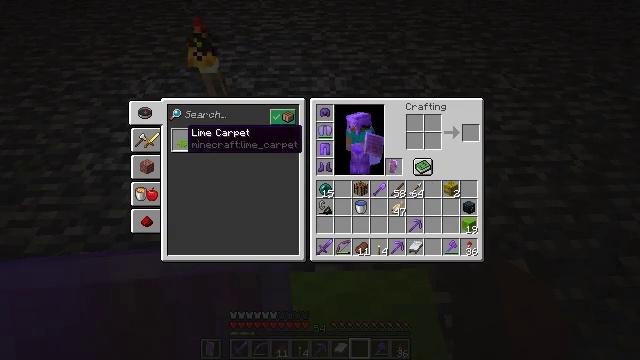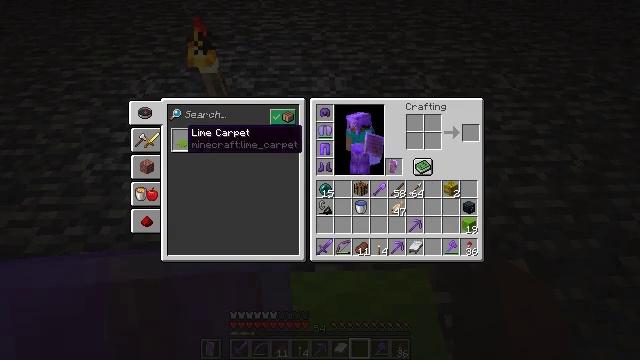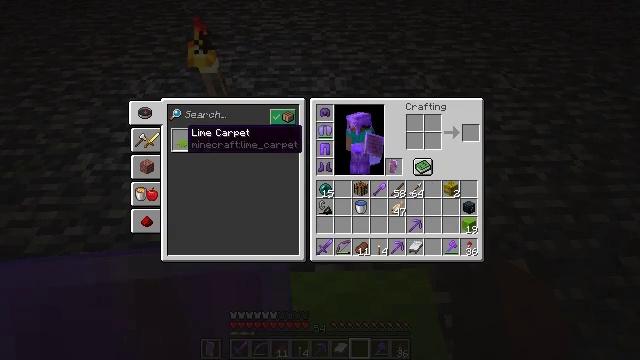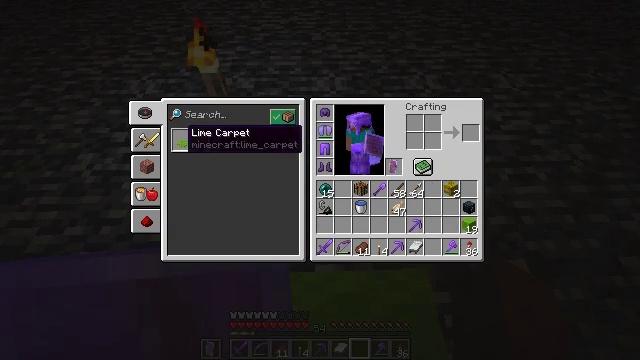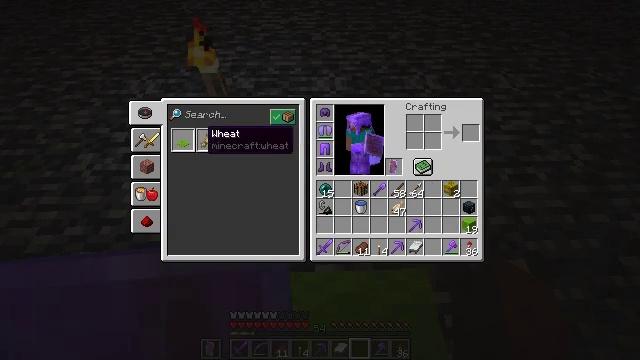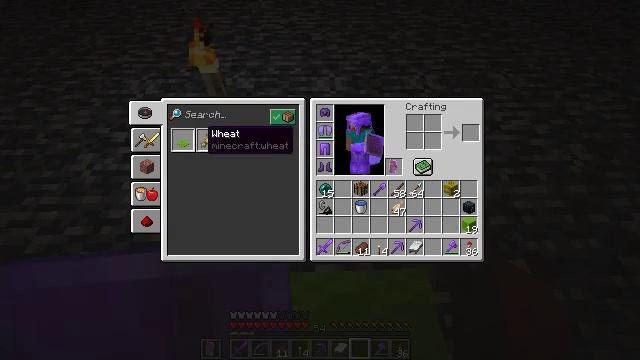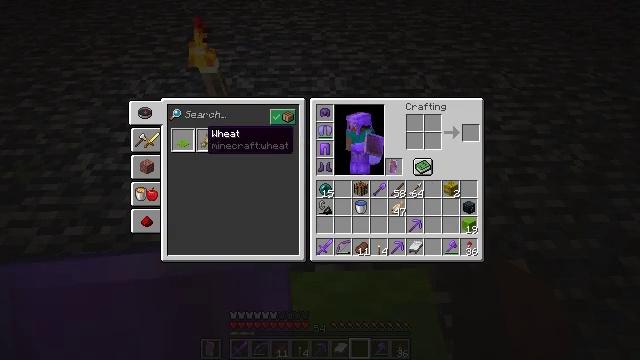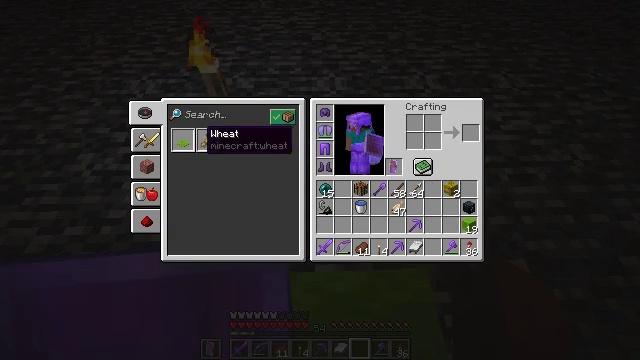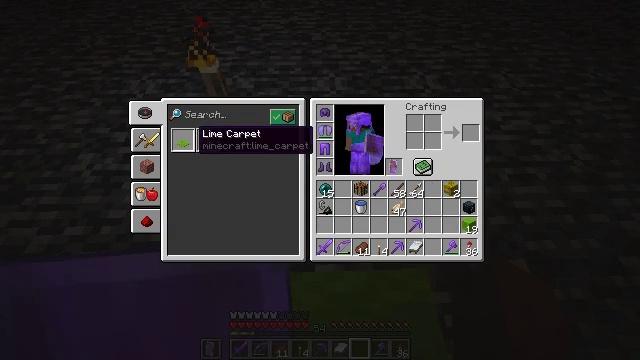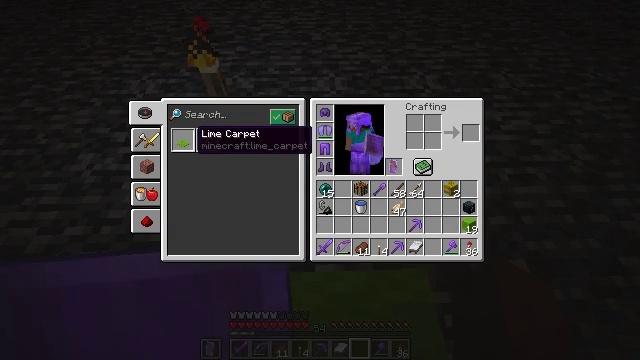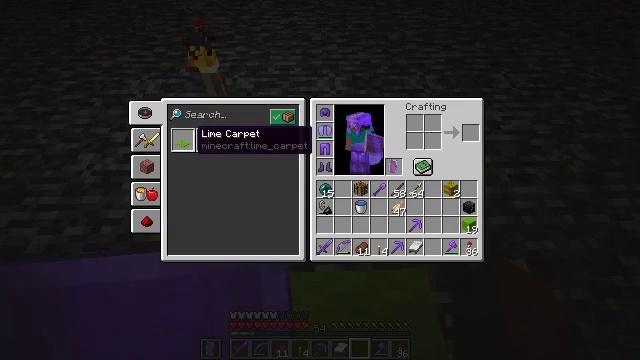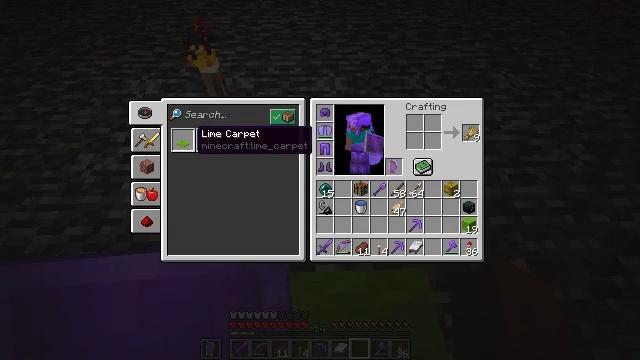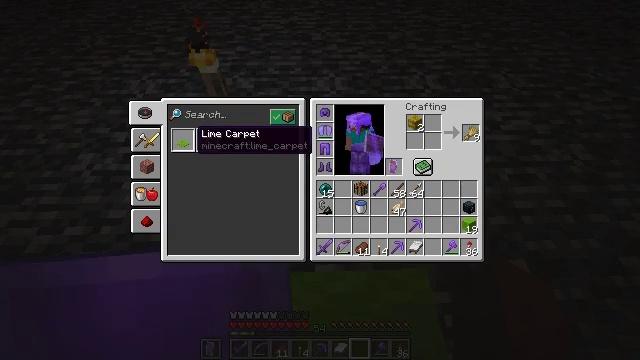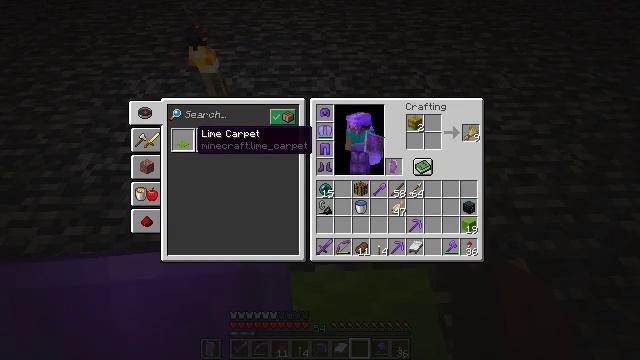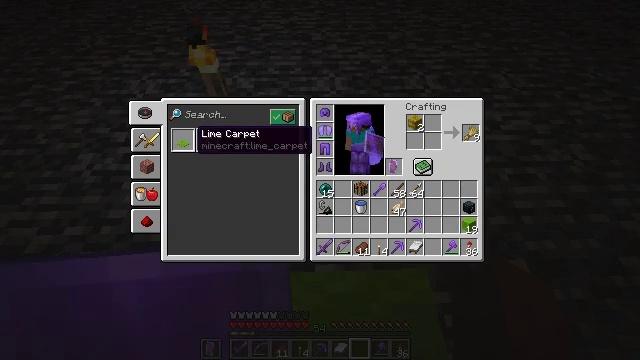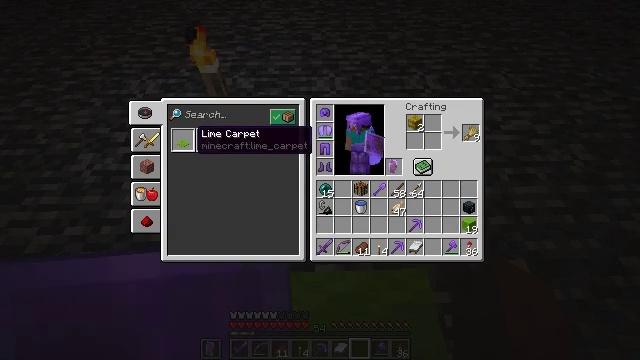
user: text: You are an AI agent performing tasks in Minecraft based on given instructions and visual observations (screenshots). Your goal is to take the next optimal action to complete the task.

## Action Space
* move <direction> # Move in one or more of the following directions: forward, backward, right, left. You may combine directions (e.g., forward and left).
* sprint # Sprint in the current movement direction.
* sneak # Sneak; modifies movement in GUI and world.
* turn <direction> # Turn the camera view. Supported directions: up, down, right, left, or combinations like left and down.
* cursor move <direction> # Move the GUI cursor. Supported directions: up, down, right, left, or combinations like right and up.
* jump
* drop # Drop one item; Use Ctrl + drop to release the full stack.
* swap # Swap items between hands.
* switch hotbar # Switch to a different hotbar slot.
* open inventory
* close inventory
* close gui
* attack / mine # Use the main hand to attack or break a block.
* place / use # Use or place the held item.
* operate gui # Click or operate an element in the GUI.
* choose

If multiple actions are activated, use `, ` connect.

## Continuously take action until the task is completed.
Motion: motion action
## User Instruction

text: Craft a lime carpet.
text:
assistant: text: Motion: sneak
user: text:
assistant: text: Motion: sneak
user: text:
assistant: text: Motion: sneak
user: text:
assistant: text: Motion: sneak, turn right
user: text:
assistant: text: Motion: sneak
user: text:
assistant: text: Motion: sneak, attack / mine
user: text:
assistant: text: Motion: sneak, attack / mine
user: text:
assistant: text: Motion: sneak, turn left
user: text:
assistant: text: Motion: sneak
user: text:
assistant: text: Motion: sneak
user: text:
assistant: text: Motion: sneak
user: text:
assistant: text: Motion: sneak
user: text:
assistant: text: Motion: sneak
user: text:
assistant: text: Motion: sneak
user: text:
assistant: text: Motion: sneak
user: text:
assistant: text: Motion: sneak
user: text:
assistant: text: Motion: sneak
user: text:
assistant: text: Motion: sneak
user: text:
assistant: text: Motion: sneak
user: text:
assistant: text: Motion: sneak
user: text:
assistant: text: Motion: sneak
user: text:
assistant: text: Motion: sneak
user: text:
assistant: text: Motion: sneak
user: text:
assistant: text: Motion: sneak
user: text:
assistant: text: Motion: sneak
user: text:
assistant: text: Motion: sneak
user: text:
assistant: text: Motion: sneak
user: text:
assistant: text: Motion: sneak
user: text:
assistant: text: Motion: sneak
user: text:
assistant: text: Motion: no_op